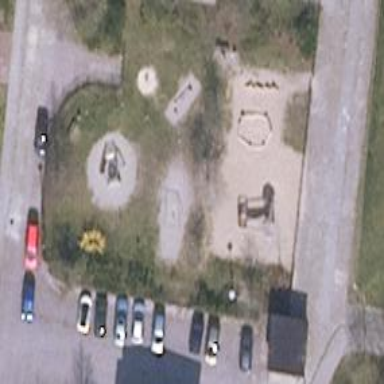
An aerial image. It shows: Playground area for leisure land.